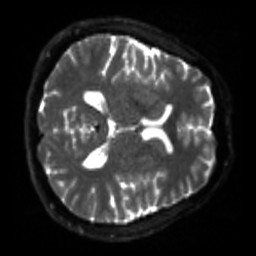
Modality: sbref
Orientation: axial
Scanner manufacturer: siemens
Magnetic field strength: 3 T
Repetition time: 4 s
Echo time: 0.0594 s